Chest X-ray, PA view. Patient: 30 years old, sex F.
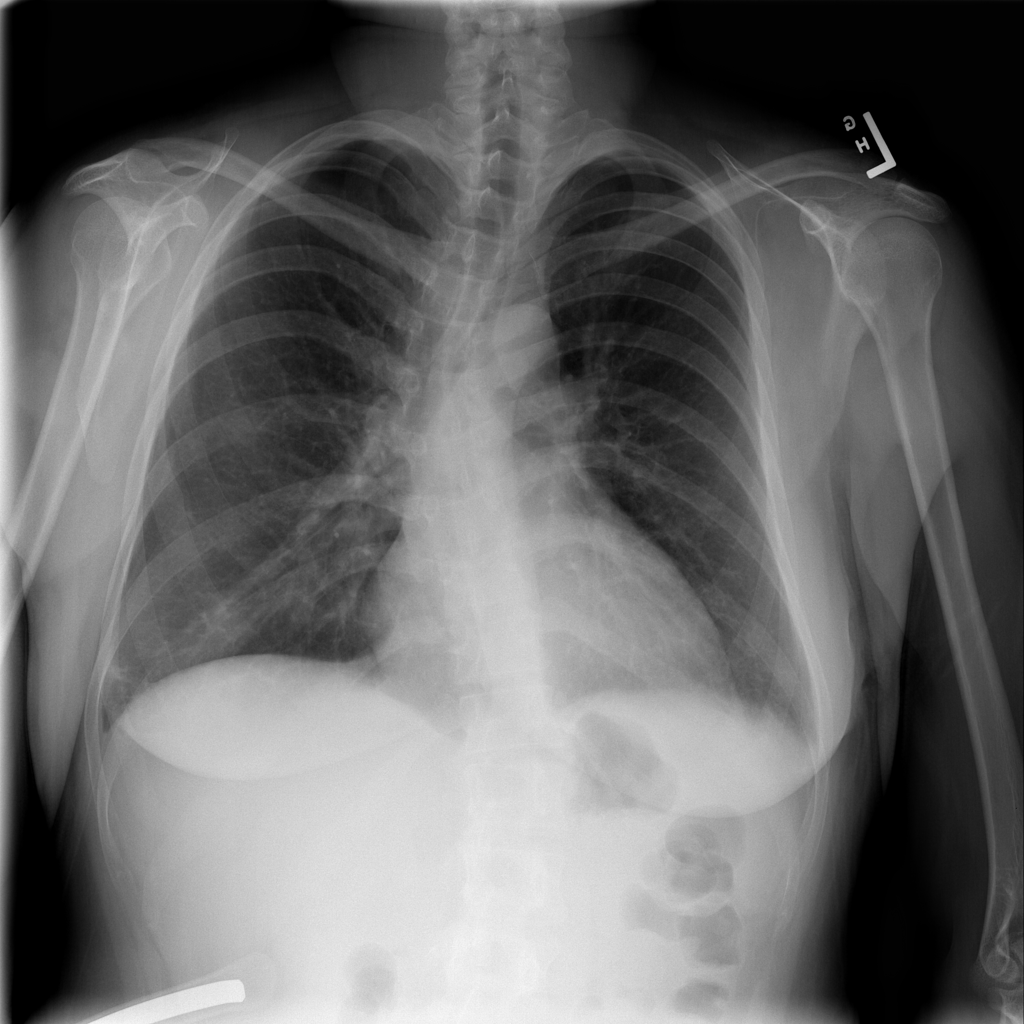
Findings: Effusion, Pleural_Thickening